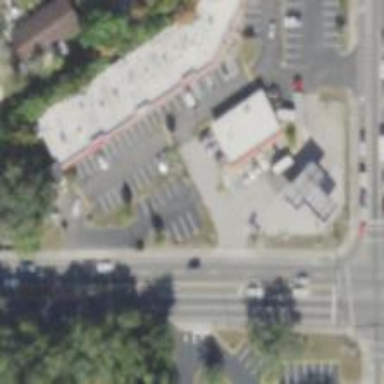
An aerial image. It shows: Convenience shop.